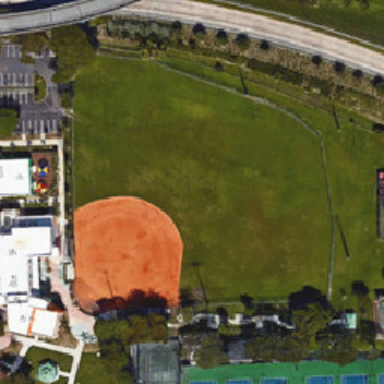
There are not enough baseball fields just next to some of the white house .